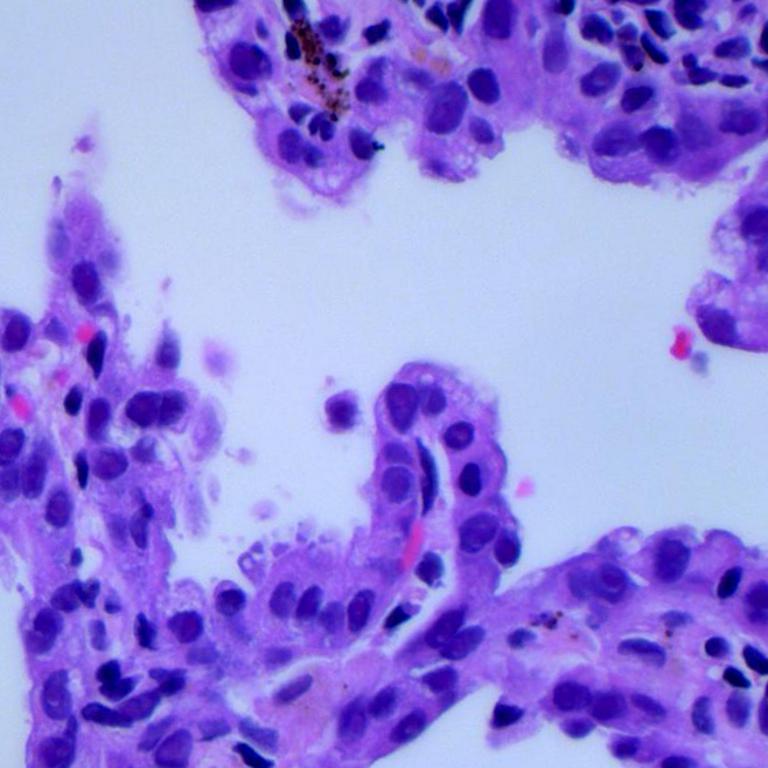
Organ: lung
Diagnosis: adenocarcinomas